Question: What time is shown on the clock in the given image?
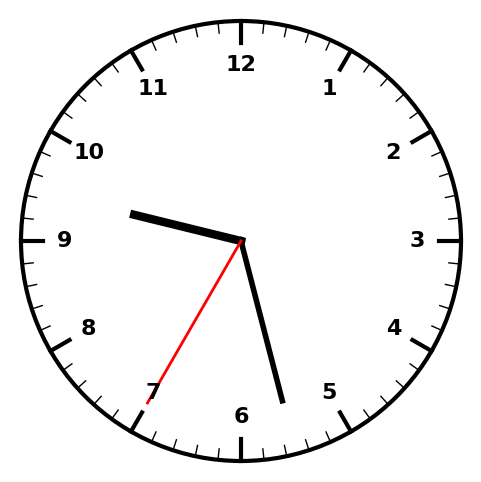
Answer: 09:27:35